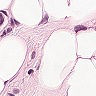
Metastatic tissue present: yes